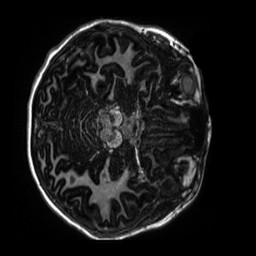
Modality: MP2RAGE
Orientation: axial
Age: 10
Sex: female
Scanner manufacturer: siemens
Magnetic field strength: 3 T
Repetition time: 4 s
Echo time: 0.00303 s